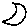
Label: moon